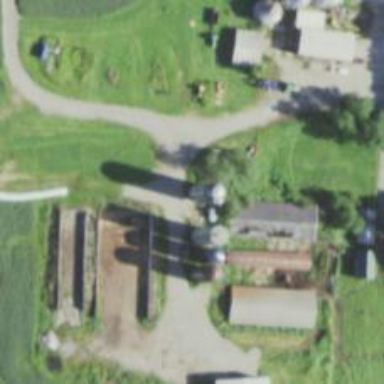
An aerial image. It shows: Silo.